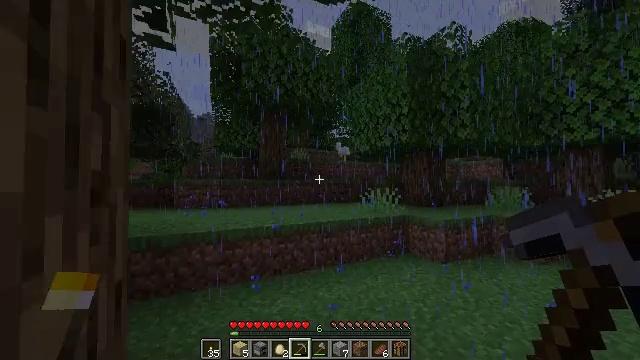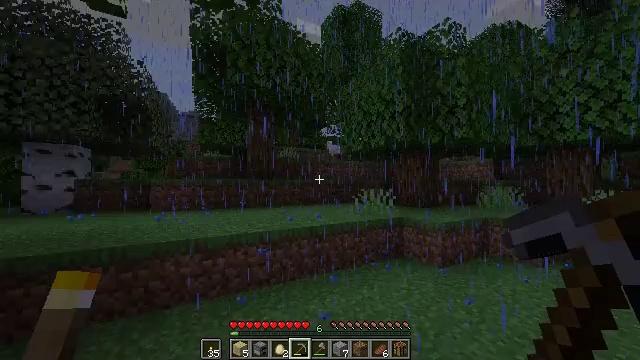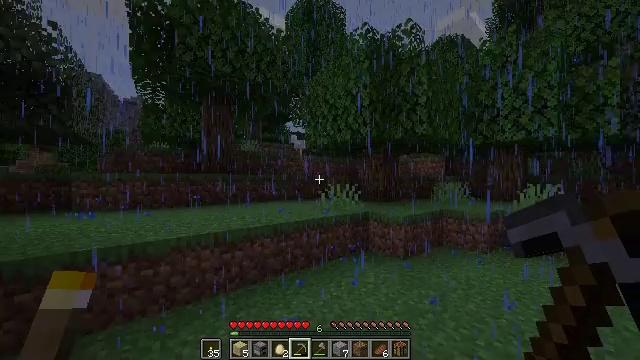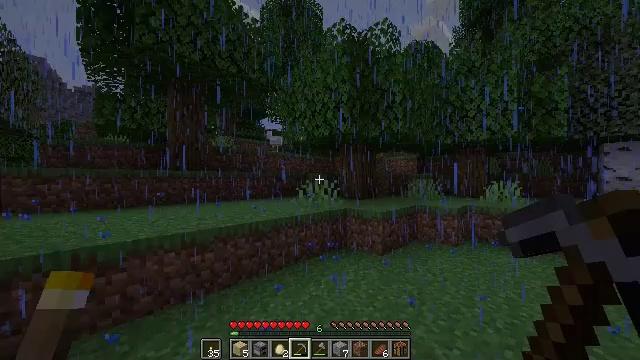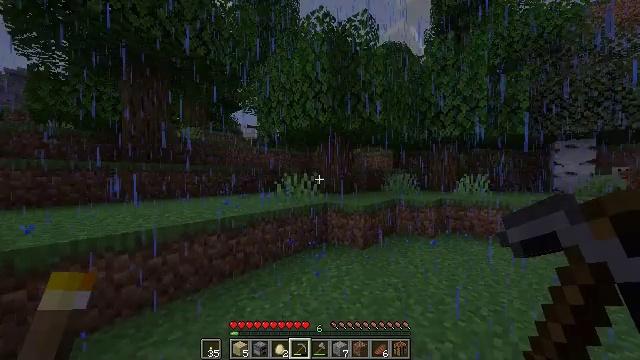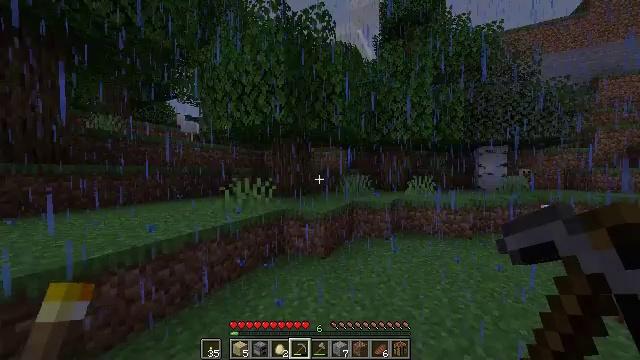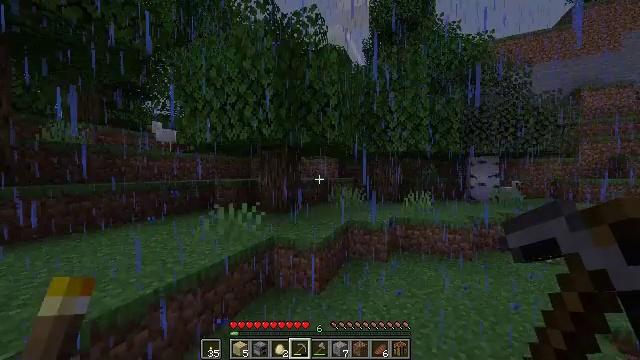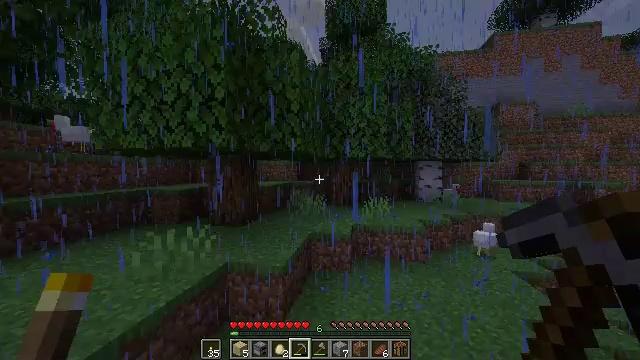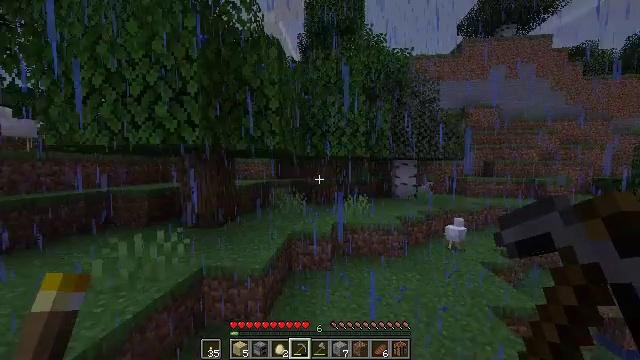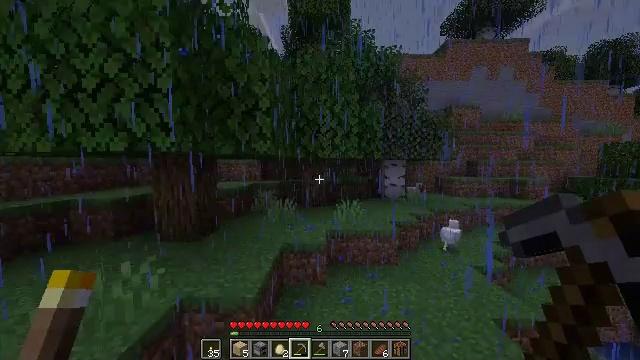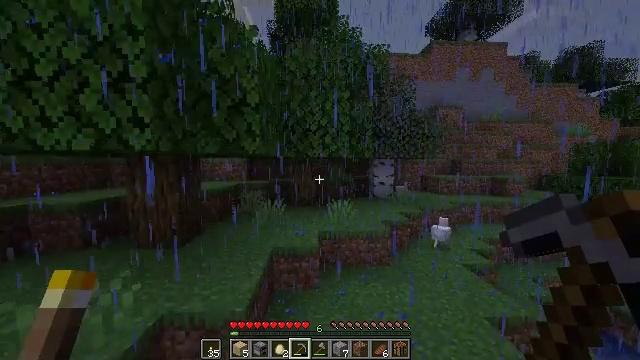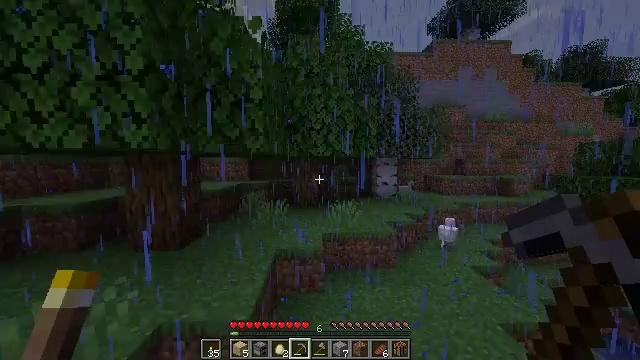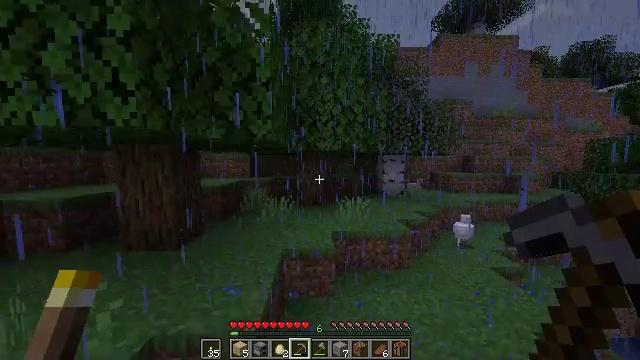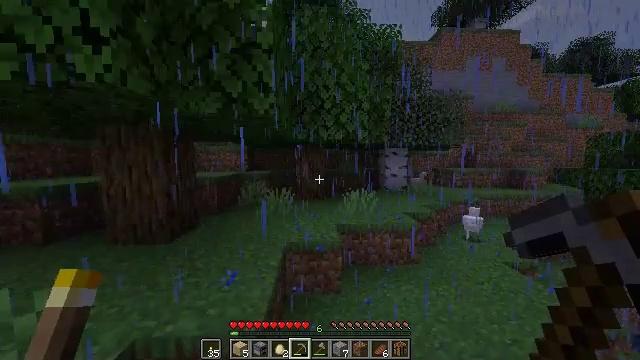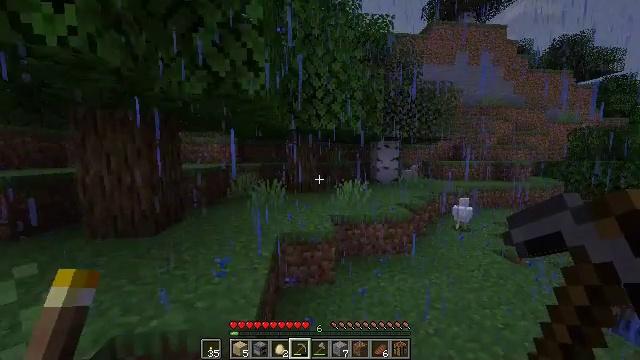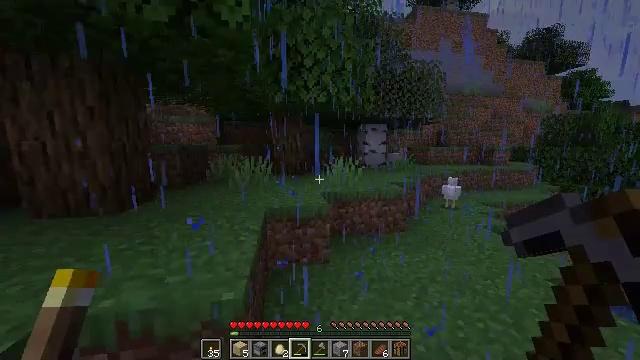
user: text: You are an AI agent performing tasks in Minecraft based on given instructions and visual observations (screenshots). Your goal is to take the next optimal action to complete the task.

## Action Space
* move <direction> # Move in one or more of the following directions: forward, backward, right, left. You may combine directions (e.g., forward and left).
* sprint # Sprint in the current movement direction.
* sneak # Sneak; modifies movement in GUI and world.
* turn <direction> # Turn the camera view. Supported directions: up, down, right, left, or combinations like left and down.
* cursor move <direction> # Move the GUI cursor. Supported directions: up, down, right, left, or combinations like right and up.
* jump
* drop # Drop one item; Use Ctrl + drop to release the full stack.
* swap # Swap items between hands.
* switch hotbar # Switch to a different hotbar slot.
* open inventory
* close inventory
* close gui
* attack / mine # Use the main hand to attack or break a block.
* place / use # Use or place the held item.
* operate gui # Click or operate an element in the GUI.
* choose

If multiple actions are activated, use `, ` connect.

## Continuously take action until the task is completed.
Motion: motion action
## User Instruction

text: Cut down the sugar cane stalks.
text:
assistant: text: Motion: move forward, sprint, turn right
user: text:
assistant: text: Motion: move forward, sprint, turn right
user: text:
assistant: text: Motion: move forward, sprint, turn right, jump
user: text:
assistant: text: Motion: move forward, sprint, turn right, jump
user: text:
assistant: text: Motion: move forward, sprint, turn right, jump
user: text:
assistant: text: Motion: move forward, sprint, turn right, jump
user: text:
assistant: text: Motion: move forward, sprint, turn right and down, jump
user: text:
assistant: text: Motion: move forward, sprint, turn right
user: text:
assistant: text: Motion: move forward, sprint, turn right and down
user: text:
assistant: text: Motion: move forward, sprint, turn right
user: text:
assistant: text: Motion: move forward, sprint
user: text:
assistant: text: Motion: move forward, sprint
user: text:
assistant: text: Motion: move forward, sprint
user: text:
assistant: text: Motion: move forward, sprint, turn right and down
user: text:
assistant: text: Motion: move forward, sprint, turn right and down
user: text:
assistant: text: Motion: move forward, sprint, turn right and down
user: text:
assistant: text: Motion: move forward, sprint, turn right
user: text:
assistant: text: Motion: move forward, sprint, turn right
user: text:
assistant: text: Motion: move forward, sprint, turn right
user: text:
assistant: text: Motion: move forward, sprint, turn right
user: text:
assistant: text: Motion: move forward, sprint
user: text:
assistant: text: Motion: move forward, sprint
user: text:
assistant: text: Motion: move forward, sprint
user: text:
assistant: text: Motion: move forward, sprint
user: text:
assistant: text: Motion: move forward, sprint
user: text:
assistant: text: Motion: move forward, sprint, turn left
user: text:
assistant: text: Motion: move forward, sprint, turn left
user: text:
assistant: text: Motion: move forward, sprint, turn left
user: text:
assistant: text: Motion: move forward, sprint, turn left
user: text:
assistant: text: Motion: move forward, sprint, turn left